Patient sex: M
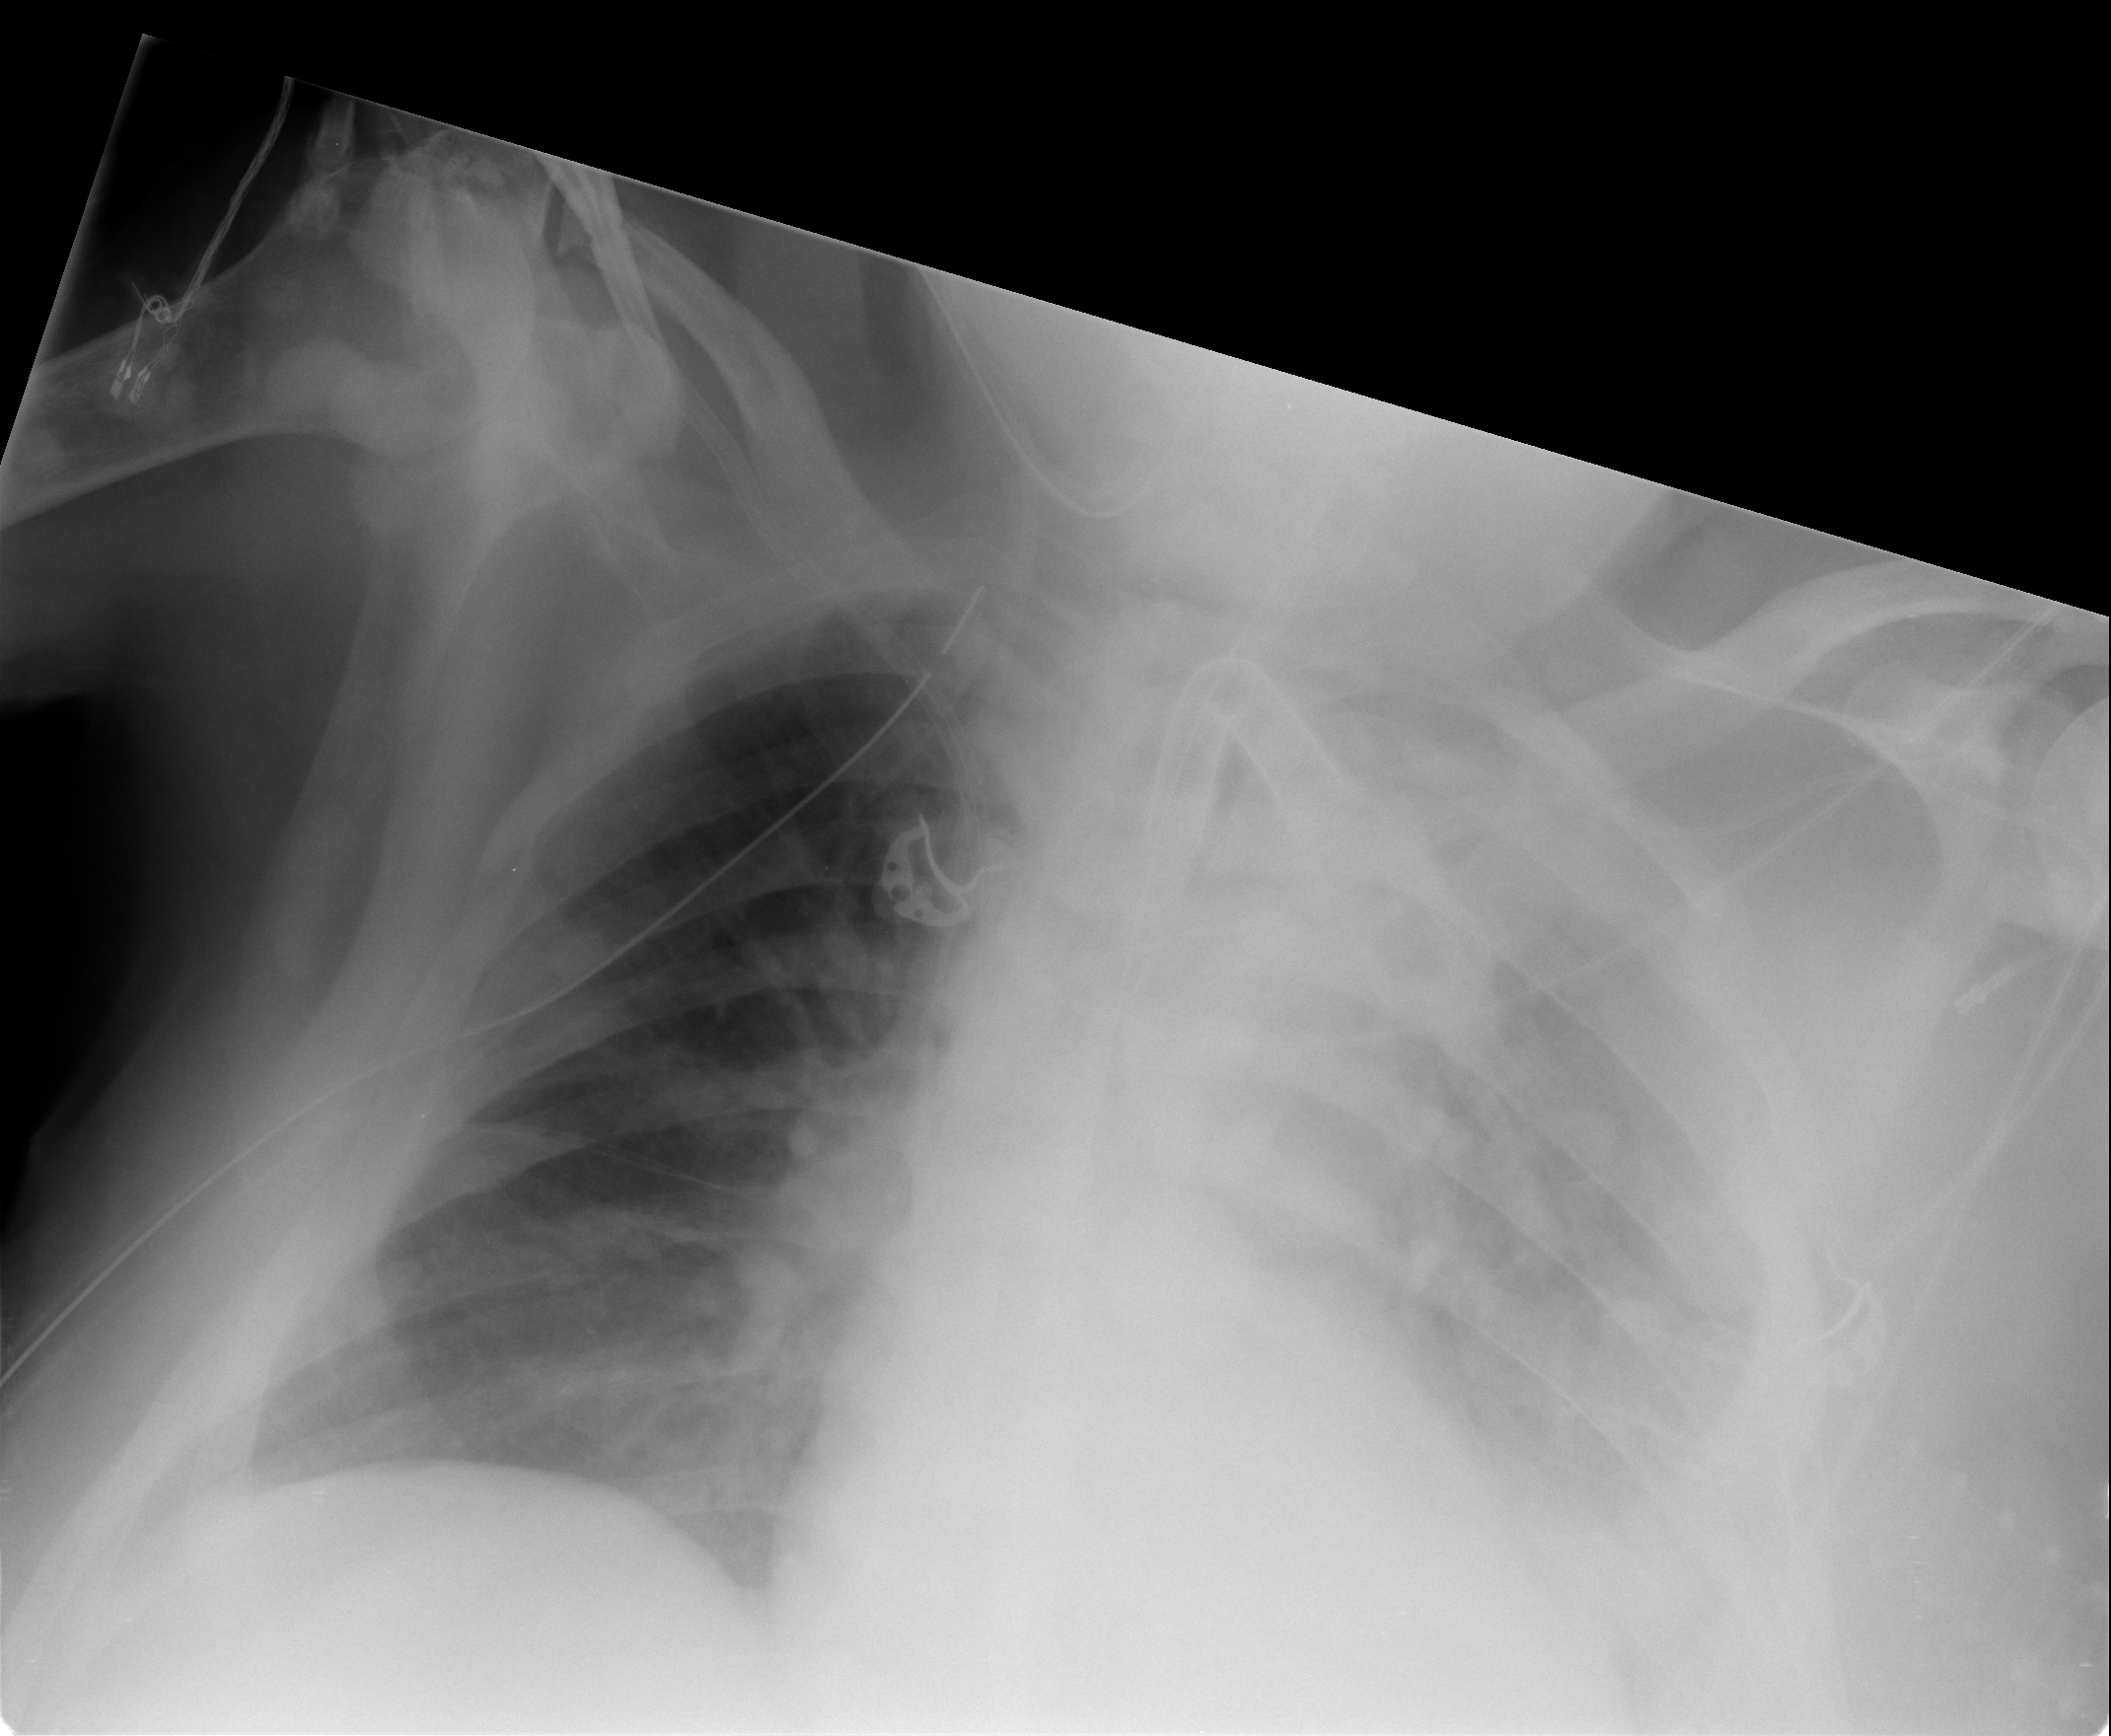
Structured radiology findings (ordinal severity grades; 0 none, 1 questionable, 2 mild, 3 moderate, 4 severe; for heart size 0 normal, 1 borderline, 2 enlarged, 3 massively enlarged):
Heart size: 0
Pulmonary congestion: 2
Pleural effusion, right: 0
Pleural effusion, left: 4
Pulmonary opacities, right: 0
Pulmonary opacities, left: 2
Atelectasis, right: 2
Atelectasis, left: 3